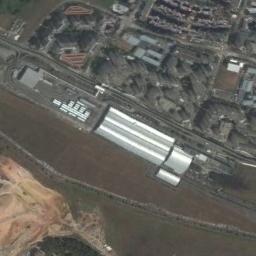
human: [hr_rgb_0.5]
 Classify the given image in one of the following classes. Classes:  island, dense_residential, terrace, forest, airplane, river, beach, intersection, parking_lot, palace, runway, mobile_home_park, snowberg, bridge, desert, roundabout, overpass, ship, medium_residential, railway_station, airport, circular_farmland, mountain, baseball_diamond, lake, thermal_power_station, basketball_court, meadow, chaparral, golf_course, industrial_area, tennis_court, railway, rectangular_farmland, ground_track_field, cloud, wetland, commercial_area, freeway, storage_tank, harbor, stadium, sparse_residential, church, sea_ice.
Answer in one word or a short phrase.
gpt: railway_station